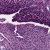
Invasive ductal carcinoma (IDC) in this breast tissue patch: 1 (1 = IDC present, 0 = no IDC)